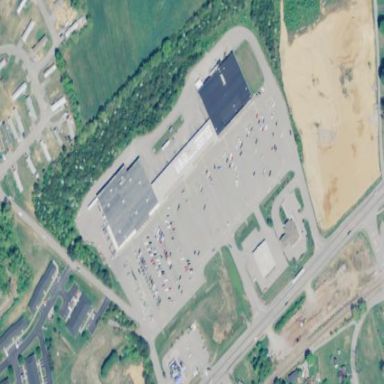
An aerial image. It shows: Retail area.